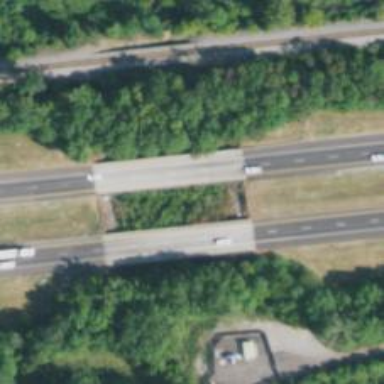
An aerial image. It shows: Viaduct bridge over motorway.